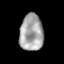
Tissue: prostate
Cell type: T cells
Senescence score: 0.3232
Nuclear area (px): 841
Mean DAPI intensity: 165.649